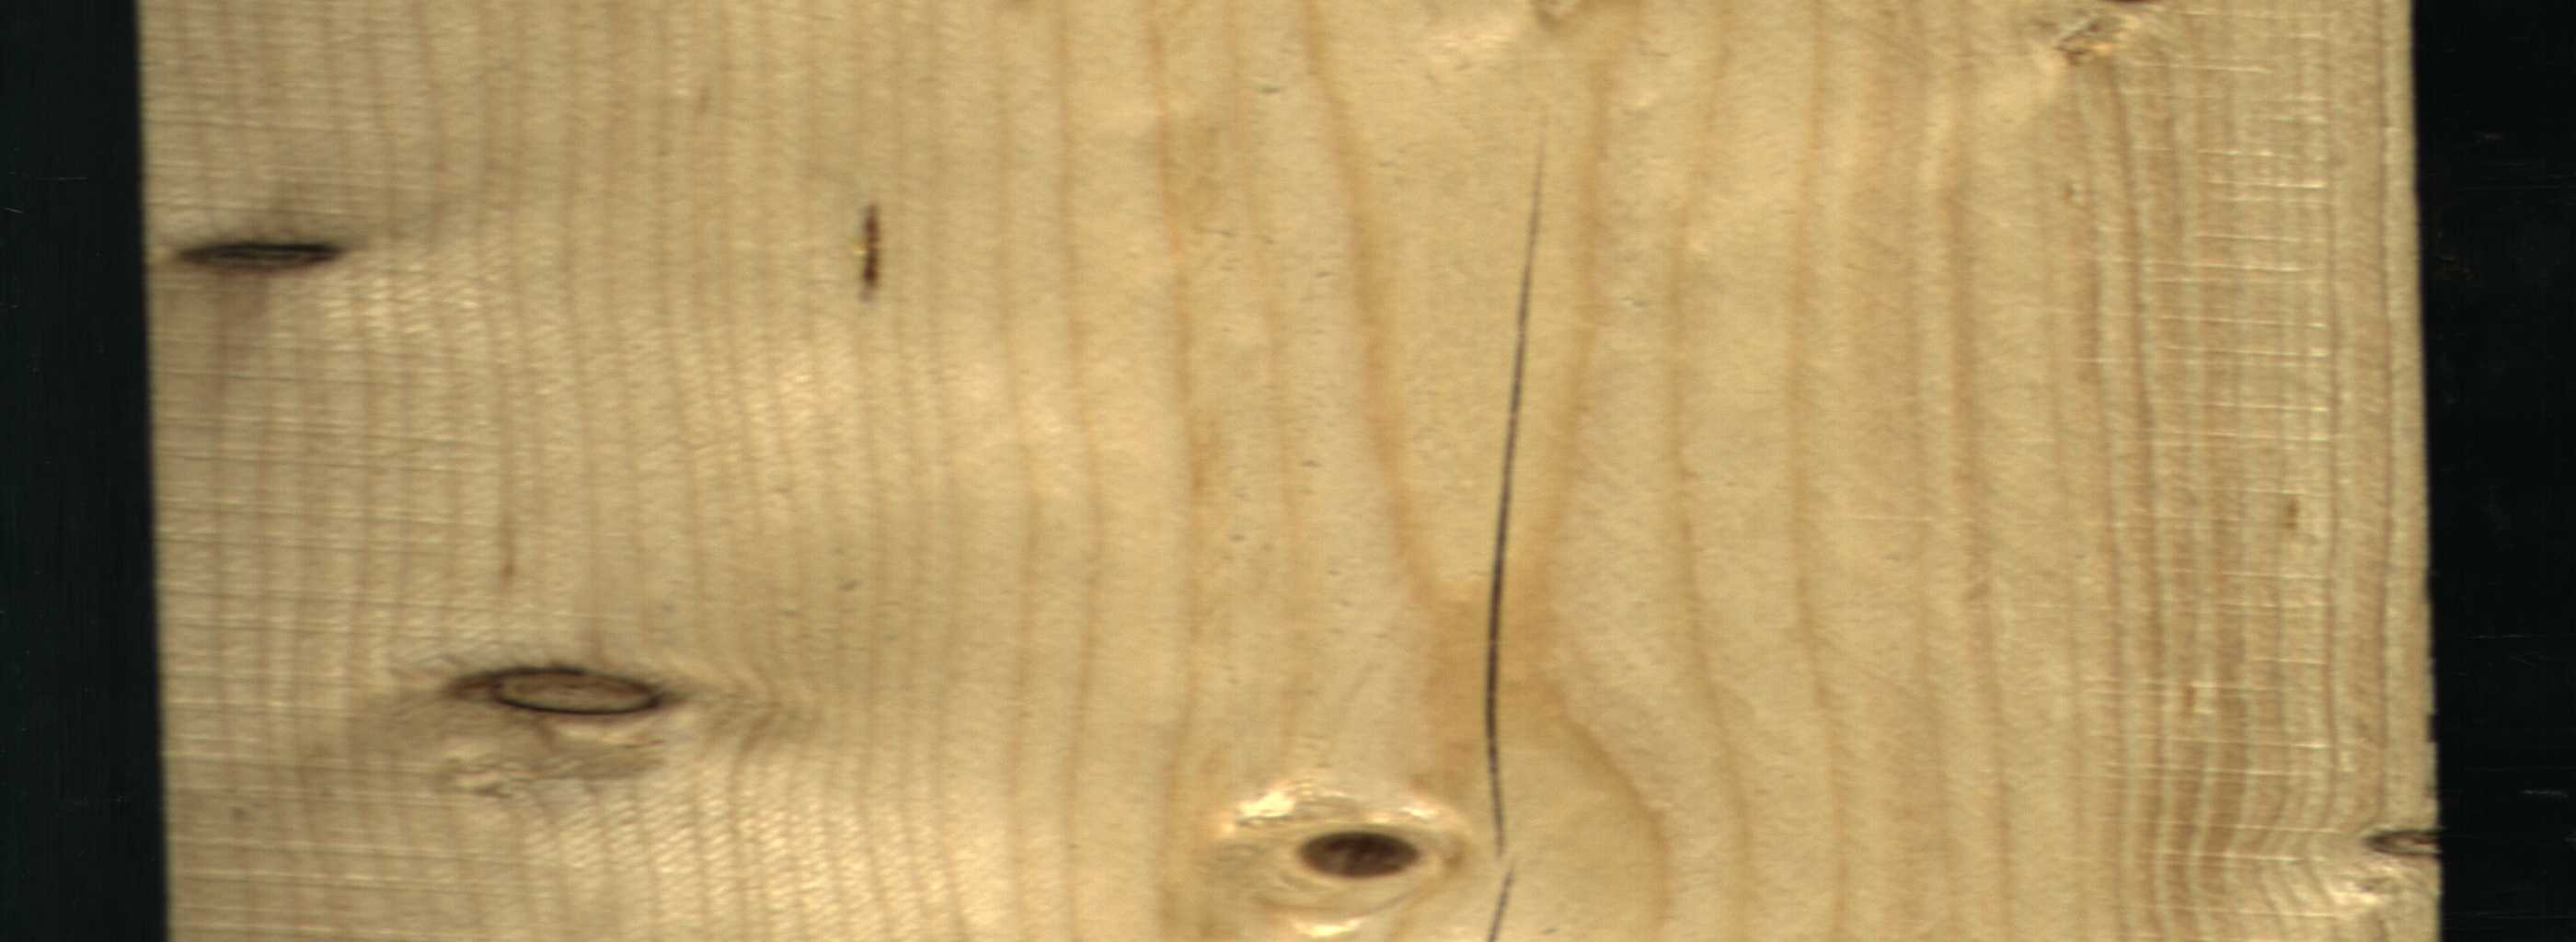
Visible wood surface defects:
resin
Crack
Dead_Knot
Dead_Knot
Dead_Knot
Dead_Knot